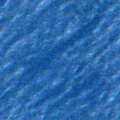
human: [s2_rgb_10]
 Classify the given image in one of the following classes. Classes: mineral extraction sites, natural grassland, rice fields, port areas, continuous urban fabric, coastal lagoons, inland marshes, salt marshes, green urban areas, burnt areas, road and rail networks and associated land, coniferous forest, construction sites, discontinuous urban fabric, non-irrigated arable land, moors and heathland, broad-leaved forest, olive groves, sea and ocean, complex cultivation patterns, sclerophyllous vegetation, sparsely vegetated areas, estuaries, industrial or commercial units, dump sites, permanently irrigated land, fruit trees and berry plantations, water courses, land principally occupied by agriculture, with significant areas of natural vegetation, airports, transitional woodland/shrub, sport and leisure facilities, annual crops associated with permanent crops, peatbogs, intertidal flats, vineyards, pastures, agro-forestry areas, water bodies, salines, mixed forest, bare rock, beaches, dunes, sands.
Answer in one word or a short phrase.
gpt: sea and ocean